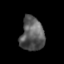
Tissue: skin
Cell type: Endothelial cells
Senescence score: 0.2872
Nuclear area (px): 777
Mean DAPI intensity: 89.923